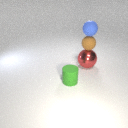
large red metal sphere below small brown rubber sphere